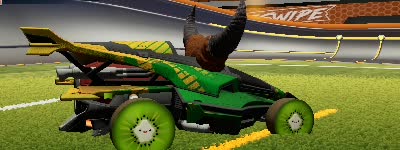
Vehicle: aftershock